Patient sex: M
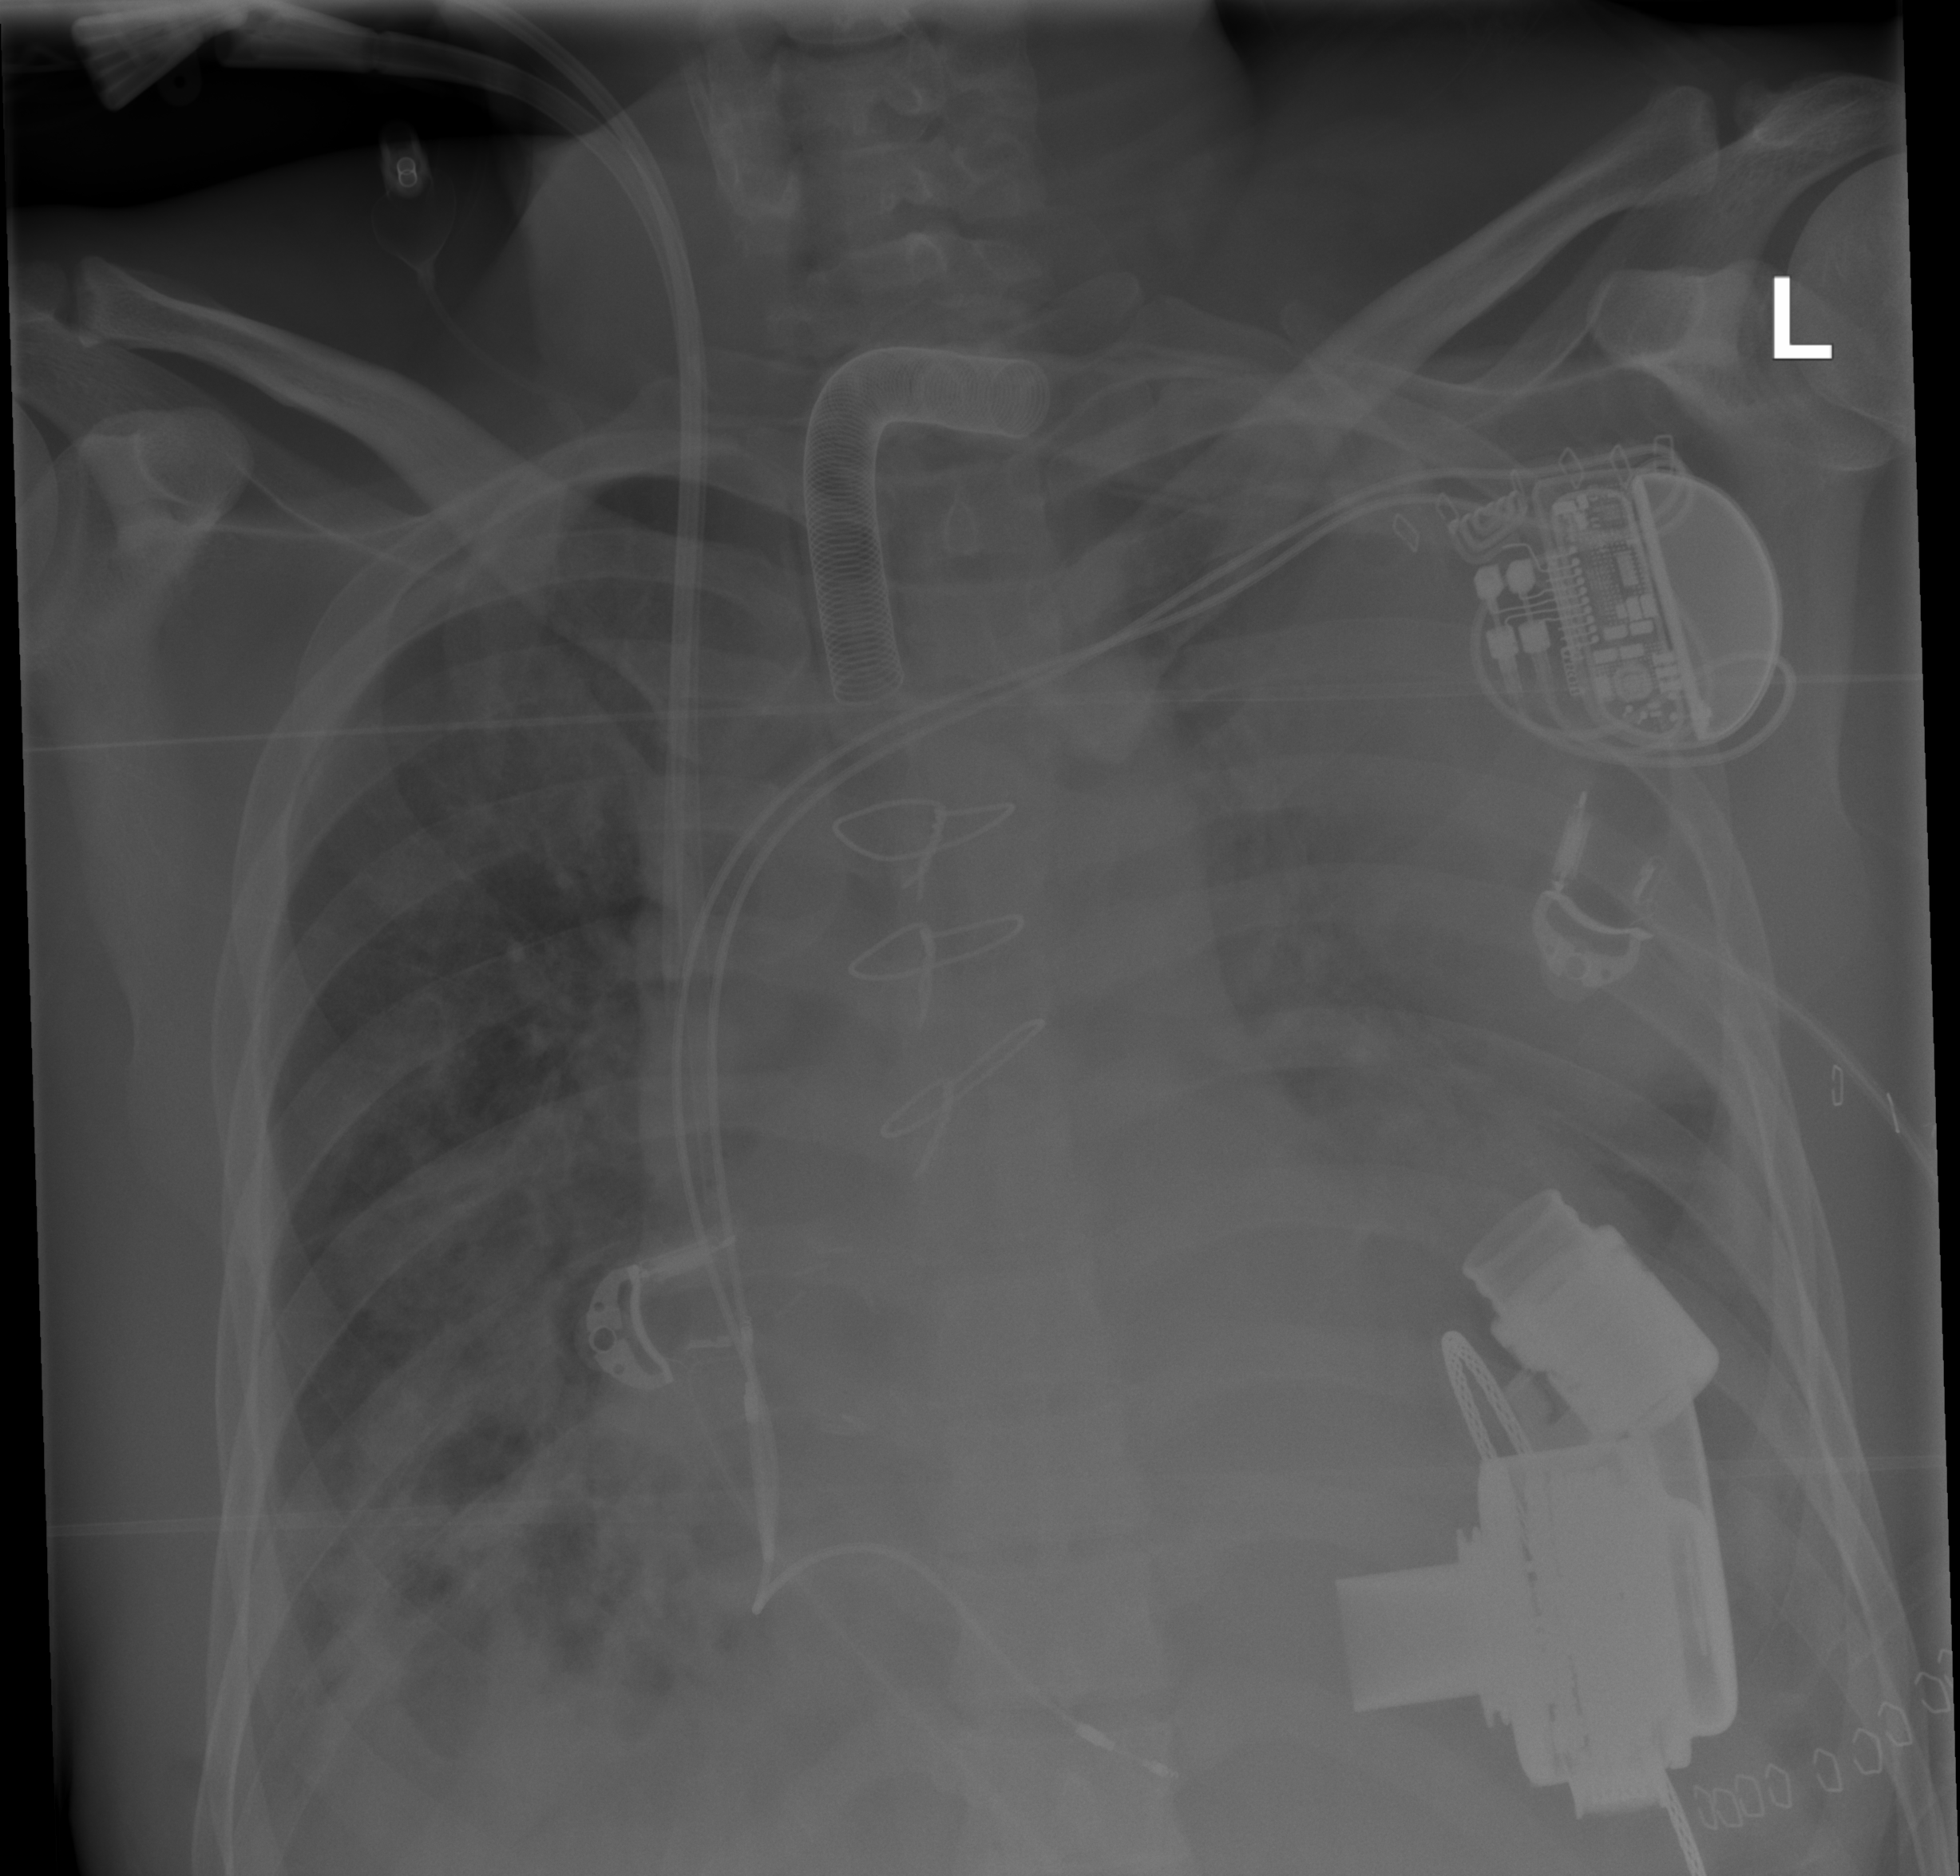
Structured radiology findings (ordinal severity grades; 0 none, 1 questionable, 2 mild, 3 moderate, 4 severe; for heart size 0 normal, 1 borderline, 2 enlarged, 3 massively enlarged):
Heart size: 2
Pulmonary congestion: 2
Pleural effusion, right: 2
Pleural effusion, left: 3
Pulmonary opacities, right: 2
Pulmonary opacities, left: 2
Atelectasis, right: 2
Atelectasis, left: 4